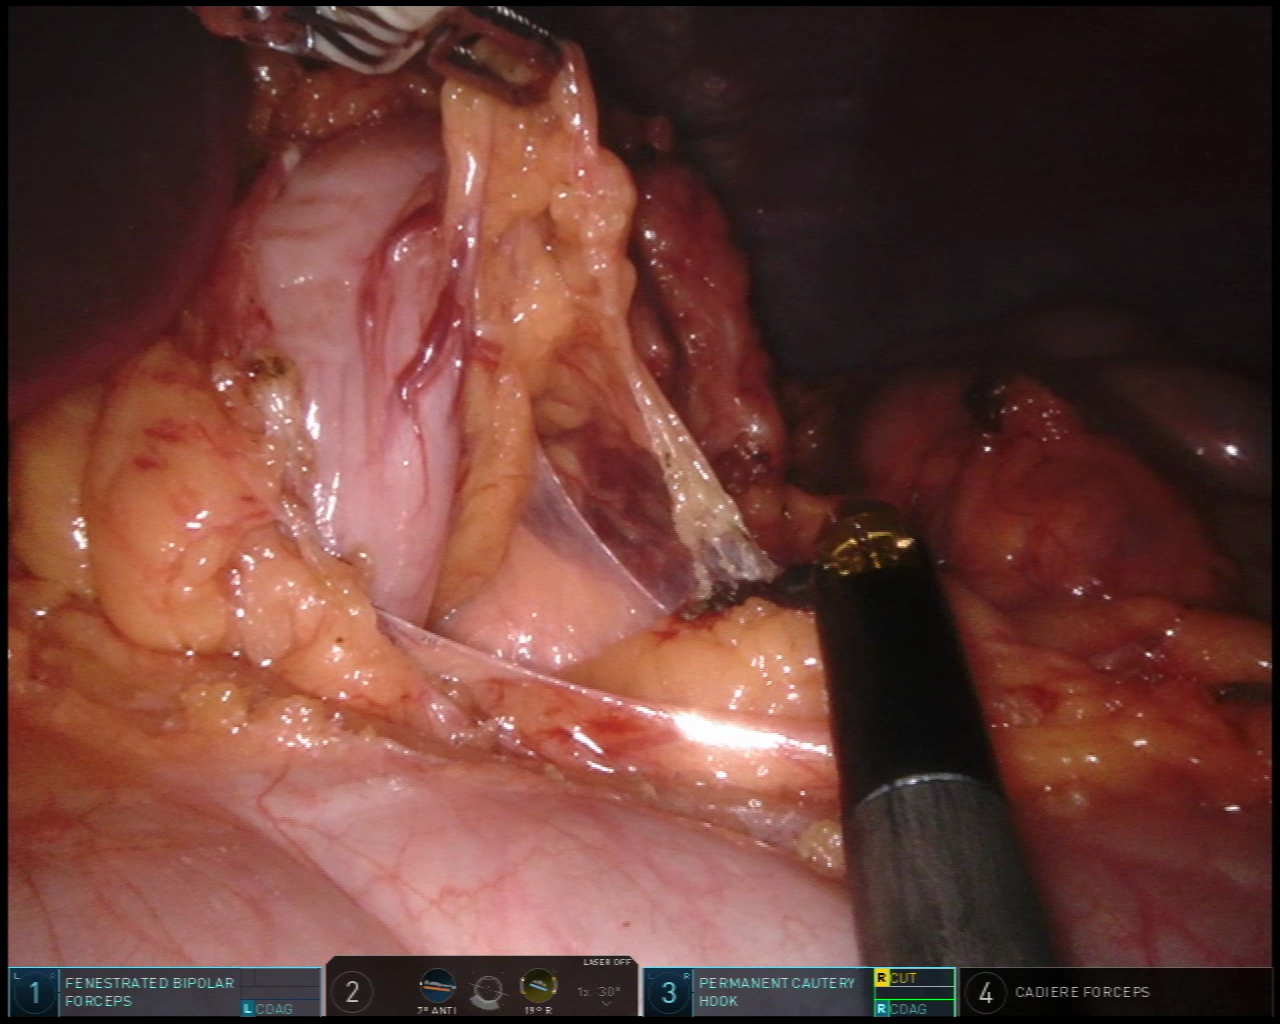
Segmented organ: liver
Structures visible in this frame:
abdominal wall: yes
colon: yes
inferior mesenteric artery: no
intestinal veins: no
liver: yes
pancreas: no
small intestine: no
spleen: no
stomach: yes
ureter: no
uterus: no
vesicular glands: no